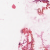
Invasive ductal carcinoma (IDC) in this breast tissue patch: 0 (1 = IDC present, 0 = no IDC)